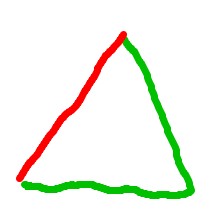
Shape: triangle